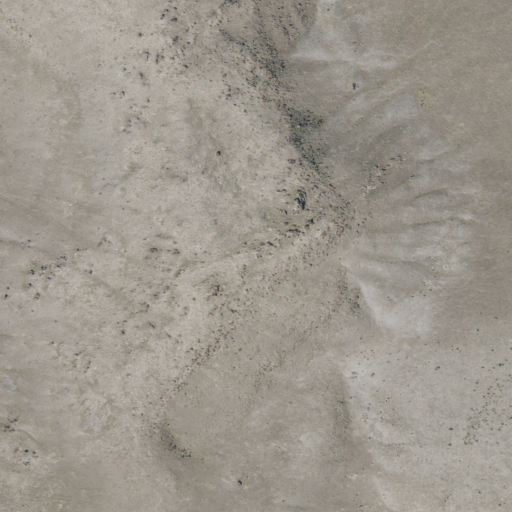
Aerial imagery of mountain in Utah named Black Point containing only grassland